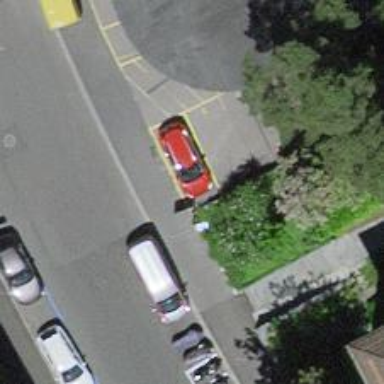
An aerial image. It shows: Car-sharing service available at this location.